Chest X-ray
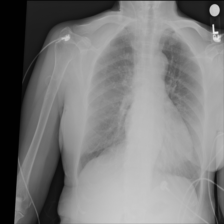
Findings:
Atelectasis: negative
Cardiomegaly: negative
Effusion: negative
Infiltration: negative
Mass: negative
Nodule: negative
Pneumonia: negative
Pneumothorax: negative
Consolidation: negative
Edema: negative
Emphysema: negative
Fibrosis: negative
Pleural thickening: negative
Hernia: negative